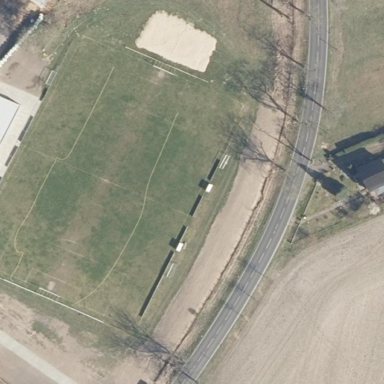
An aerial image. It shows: Soccer pitch with grass surface for leisure land.